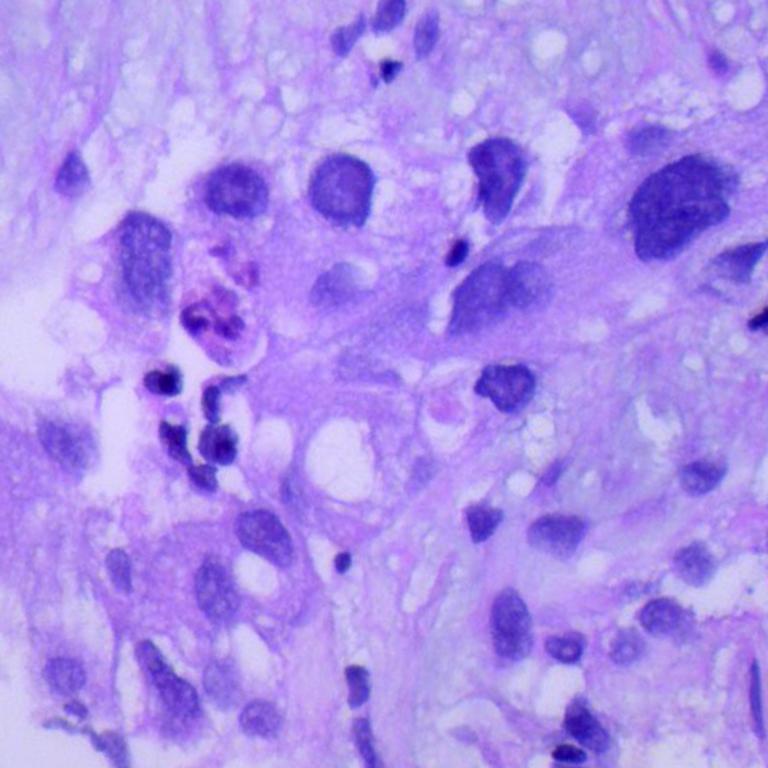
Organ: lung
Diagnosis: adenocarcinomas